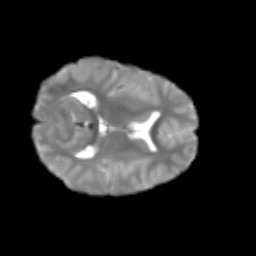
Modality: T2w
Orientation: axial
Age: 6
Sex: male
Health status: healthy